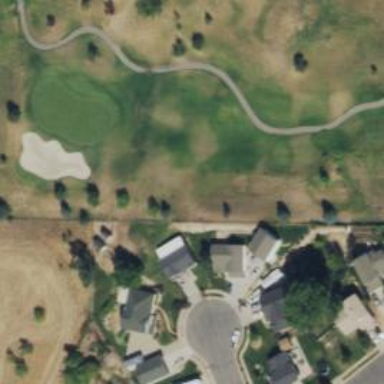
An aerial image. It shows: View of golf hole.